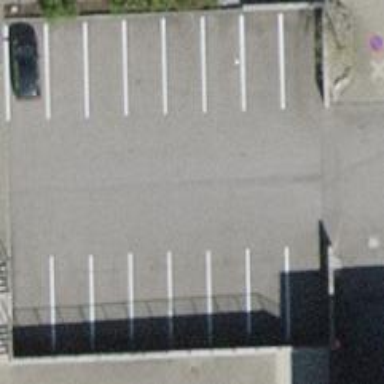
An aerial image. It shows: Parking space.